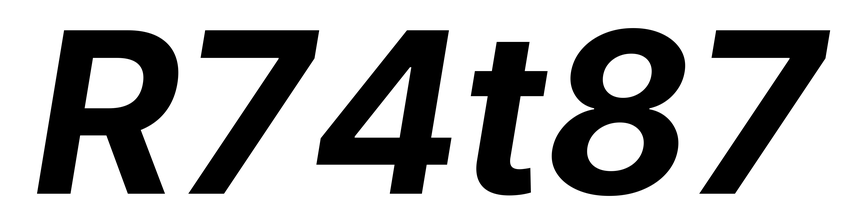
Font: Inter-Italic_Bold_Italic